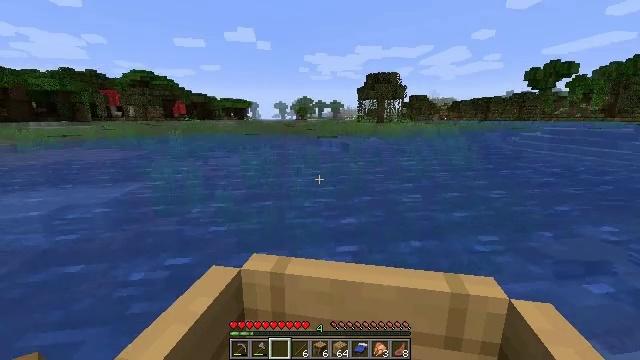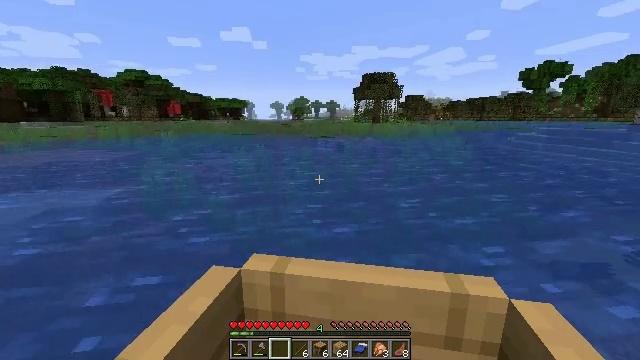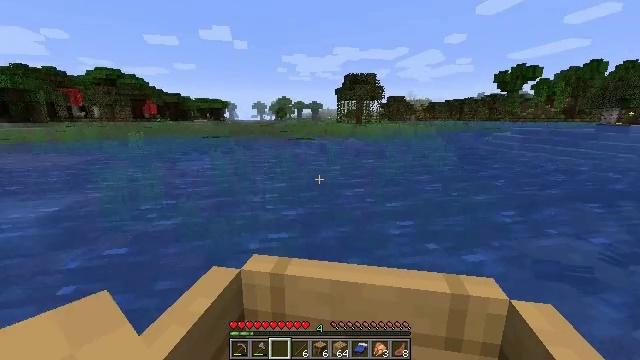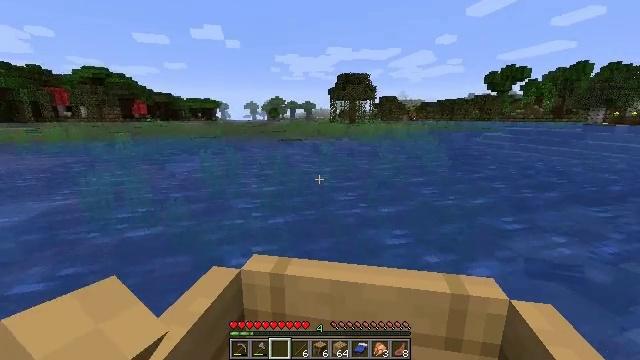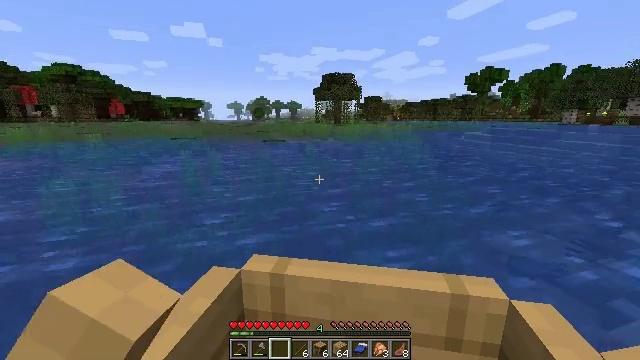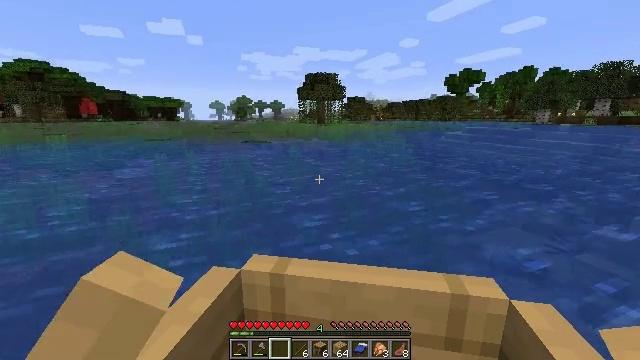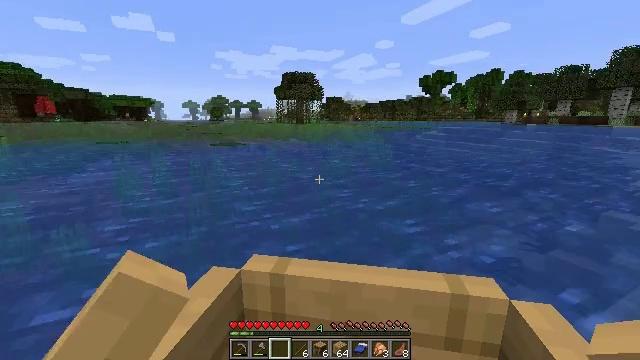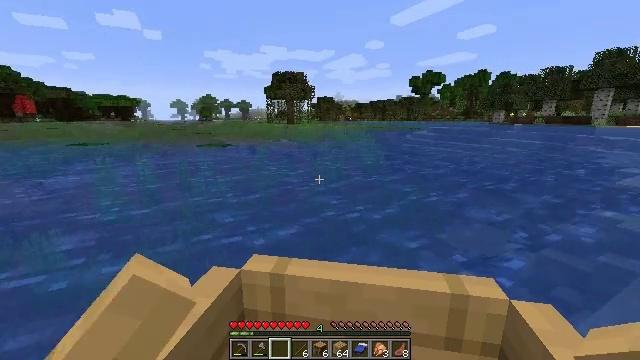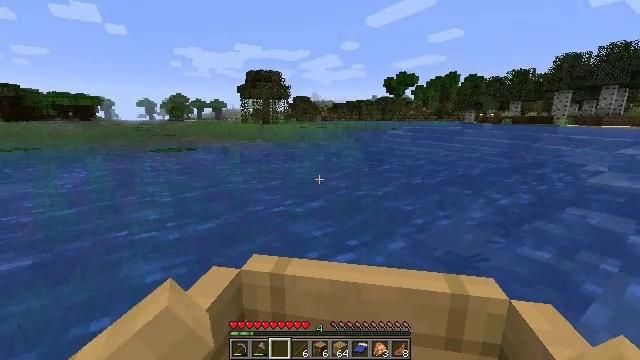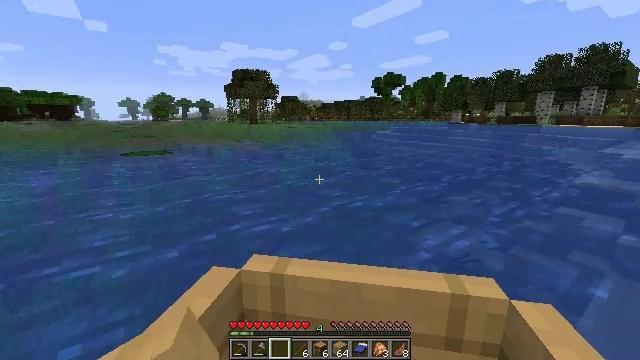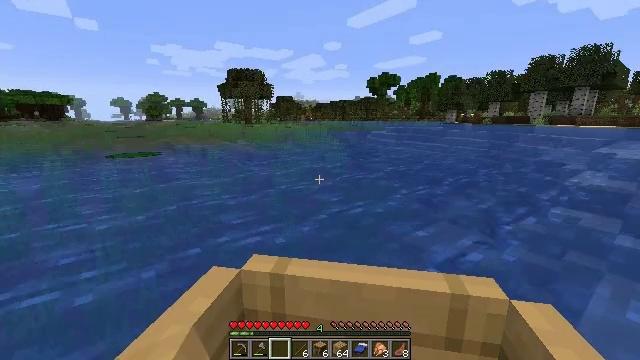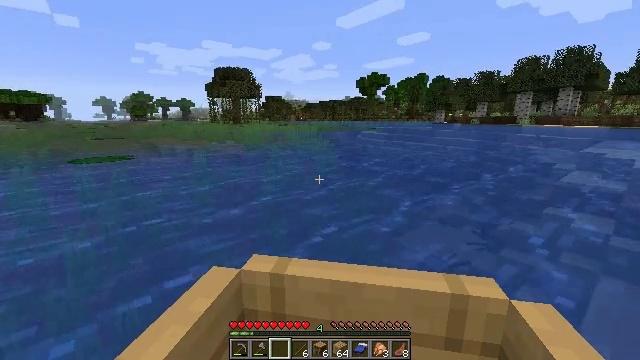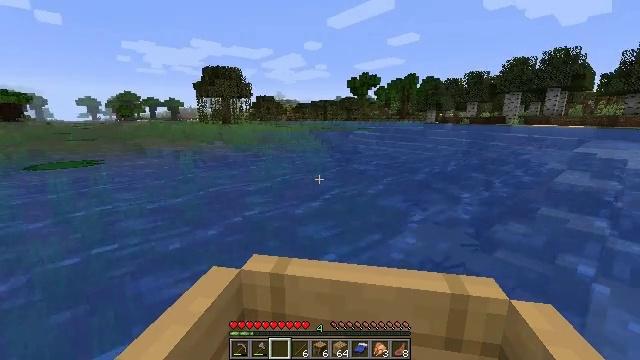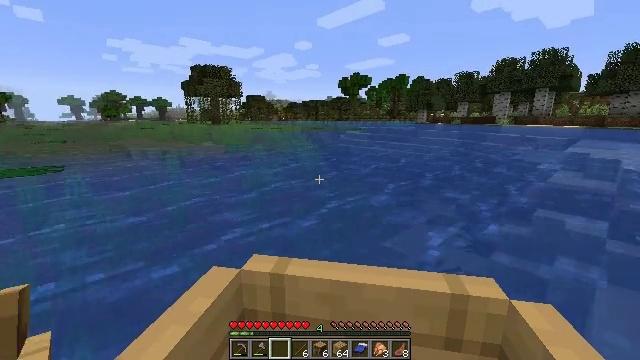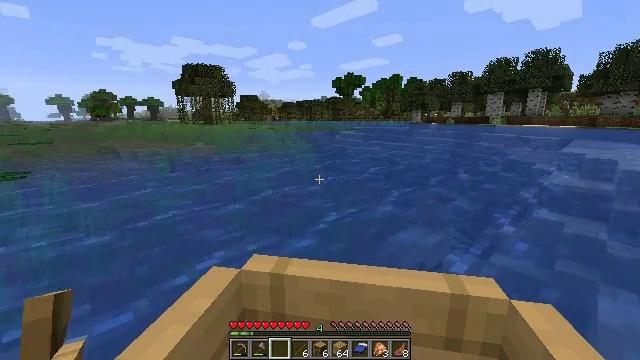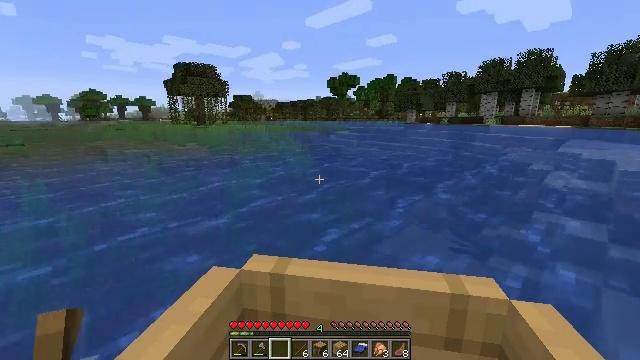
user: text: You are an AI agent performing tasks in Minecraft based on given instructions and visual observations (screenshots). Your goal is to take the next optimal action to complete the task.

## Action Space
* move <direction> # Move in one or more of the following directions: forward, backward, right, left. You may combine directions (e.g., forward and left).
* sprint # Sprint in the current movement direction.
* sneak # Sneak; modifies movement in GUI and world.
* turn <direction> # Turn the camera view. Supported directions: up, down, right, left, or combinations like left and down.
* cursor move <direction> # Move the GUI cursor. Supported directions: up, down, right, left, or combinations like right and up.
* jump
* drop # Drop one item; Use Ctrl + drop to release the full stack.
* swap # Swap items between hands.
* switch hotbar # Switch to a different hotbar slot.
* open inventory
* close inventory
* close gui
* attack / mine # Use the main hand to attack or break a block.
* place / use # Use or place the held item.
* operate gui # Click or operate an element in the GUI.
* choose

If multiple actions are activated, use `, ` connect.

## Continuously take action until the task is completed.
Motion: motion action
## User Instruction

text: Remove a lily pad from the inventory.
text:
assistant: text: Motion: move forward and move right
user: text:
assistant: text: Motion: move forward and move right
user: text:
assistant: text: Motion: move forward and move right
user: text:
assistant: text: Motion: move forward
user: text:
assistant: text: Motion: move forward
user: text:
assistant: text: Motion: move forward
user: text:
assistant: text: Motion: move forward
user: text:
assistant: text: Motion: move forward
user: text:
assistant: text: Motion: move forward
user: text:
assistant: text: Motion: move forward
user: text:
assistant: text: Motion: move forward
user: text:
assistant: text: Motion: move forward
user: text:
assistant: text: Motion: move forward
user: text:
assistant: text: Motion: move forward
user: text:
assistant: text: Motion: move forward
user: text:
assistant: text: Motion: move forward
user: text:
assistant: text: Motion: move forward
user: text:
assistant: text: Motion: move forward
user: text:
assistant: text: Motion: move forward
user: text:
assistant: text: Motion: move forward
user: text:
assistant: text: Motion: move forward
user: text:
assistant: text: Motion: move forward
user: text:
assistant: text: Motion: move forward
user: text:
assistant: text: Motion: move forward
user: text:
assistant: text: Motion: move forward
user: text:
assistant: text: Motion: move forward
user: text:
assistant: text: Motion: move forward
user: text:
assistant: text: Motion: move forward
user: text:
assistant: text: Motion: move forward
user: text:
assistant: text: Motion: move forward